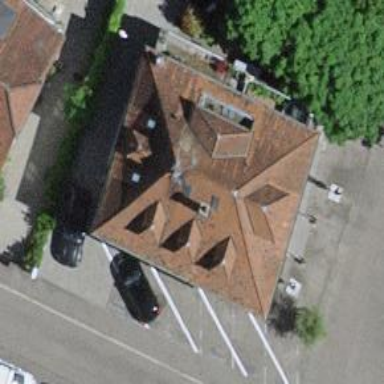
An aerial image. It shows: Restaurant.